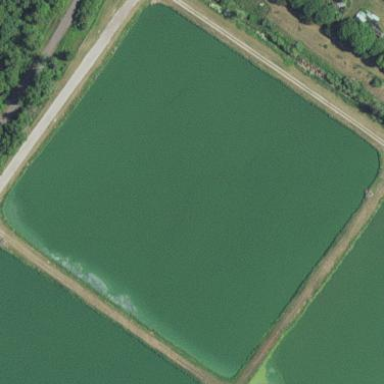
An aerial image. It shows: Basin with wastewater. The area is designated for water treatment.